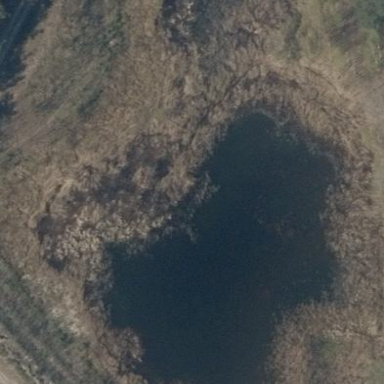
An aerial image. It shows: Pond surrounded by natural water.